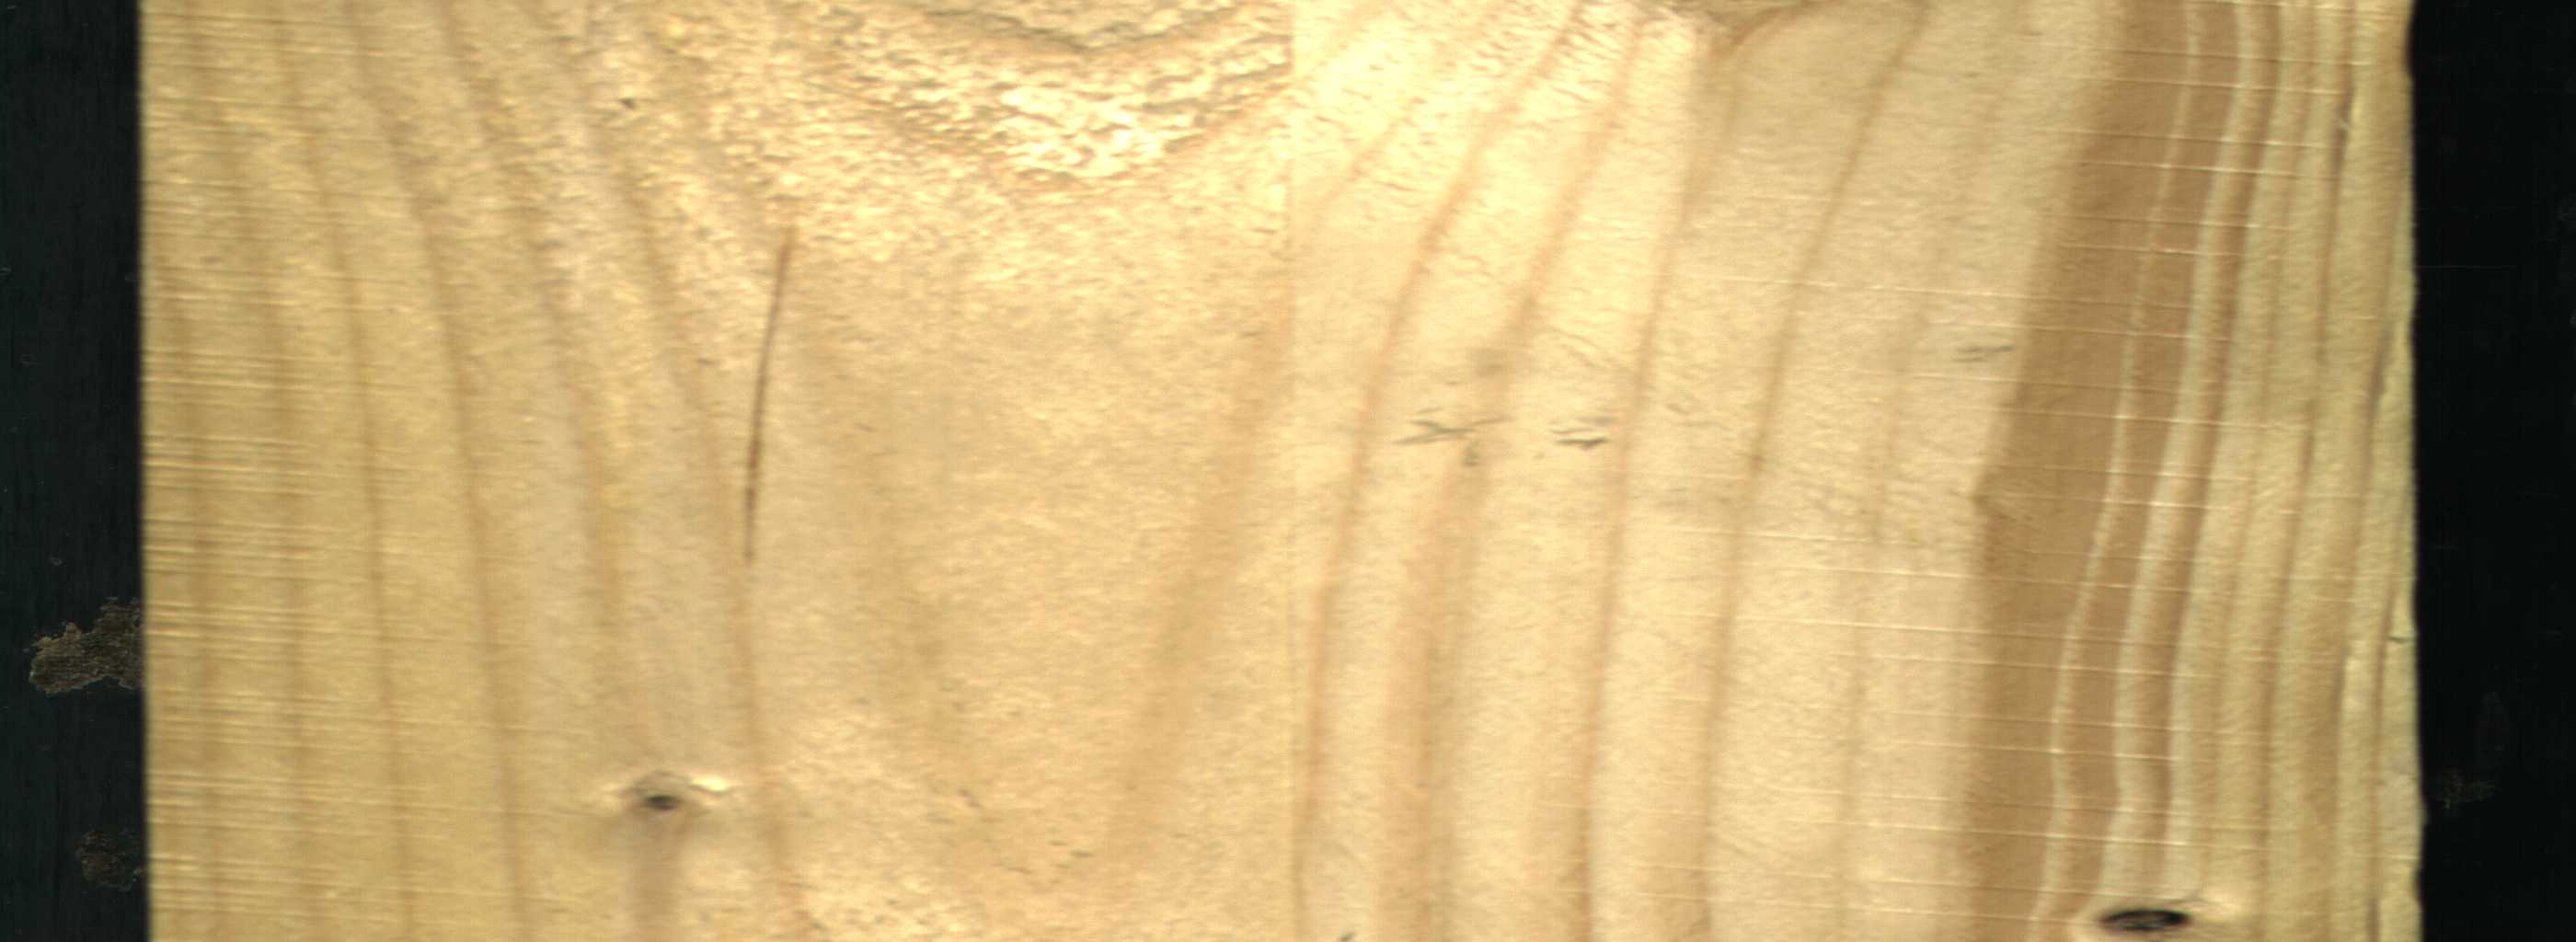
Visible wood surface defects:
Quartzity
Dead_Knot
Live_Knot